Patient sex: M
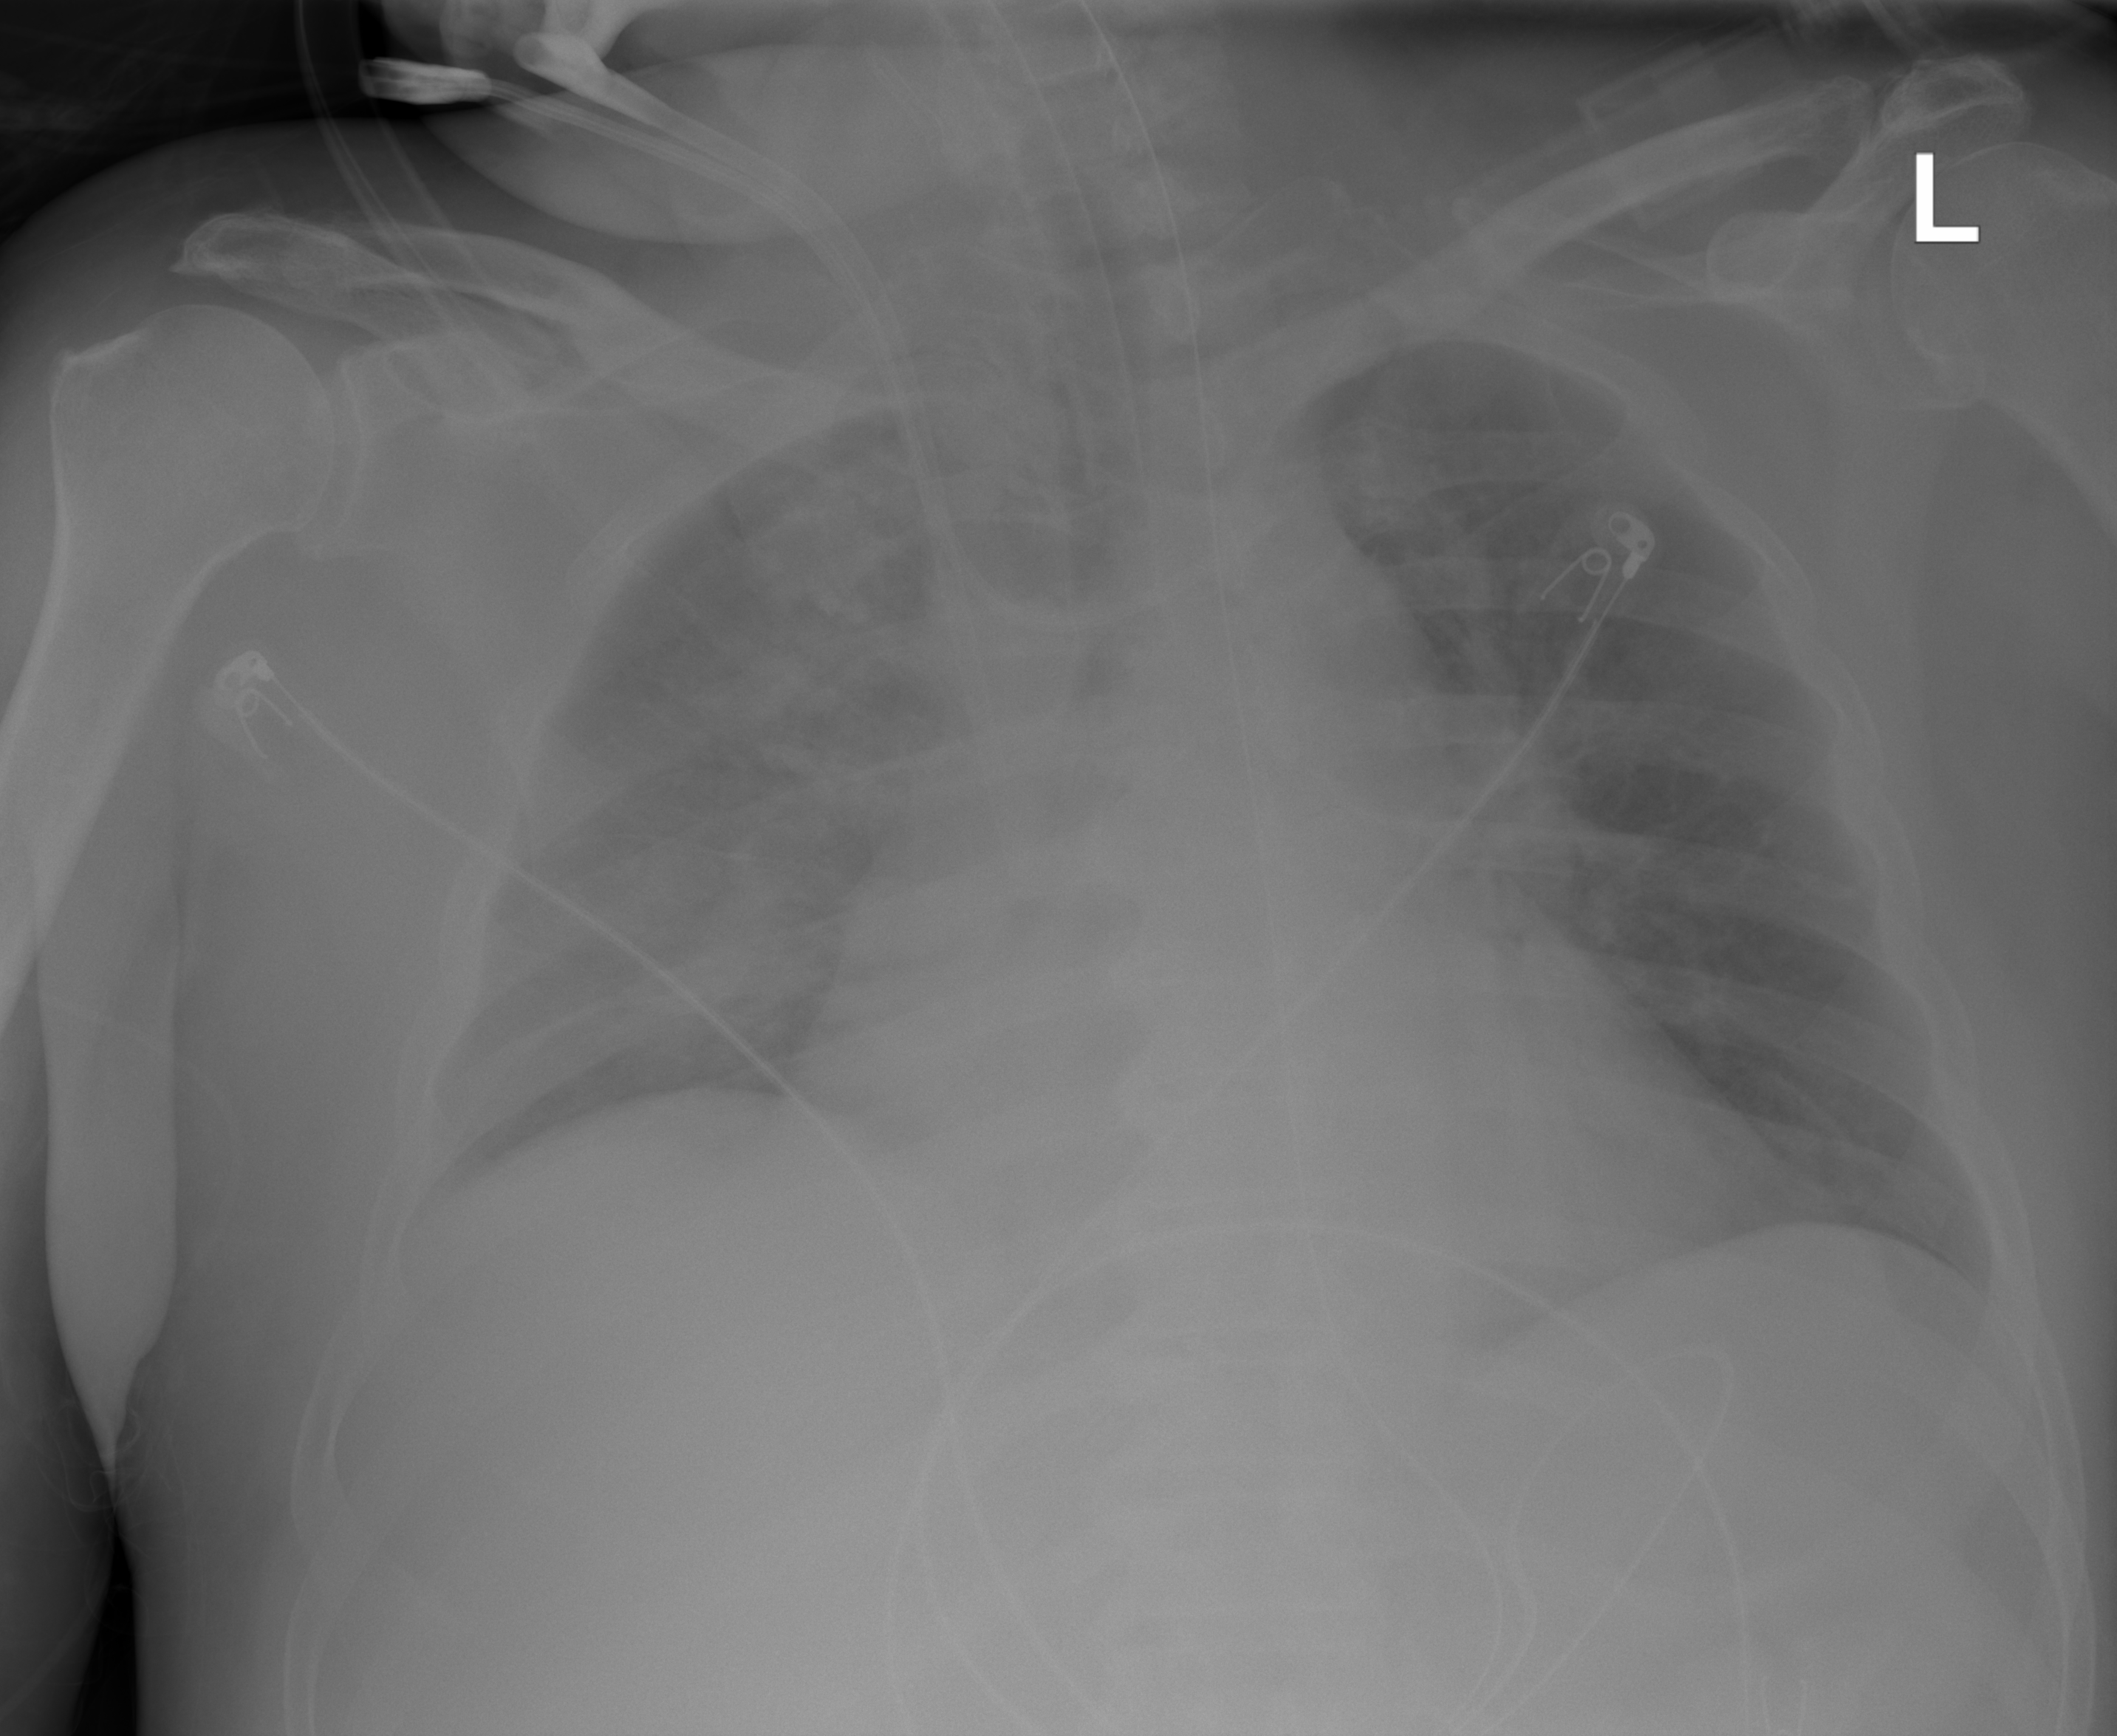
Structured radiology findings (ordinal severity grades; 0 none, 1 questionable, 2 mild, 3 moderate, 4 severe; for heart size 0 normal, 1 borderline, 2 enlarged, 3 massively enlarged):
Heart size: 2
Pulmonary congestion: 2
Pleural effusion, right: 0
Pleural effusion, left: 0
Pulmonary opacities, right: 2
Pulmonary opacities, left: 2
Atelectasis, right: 2
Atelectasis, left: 2